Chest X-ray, PA view. Patient: 70 years old, sex M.
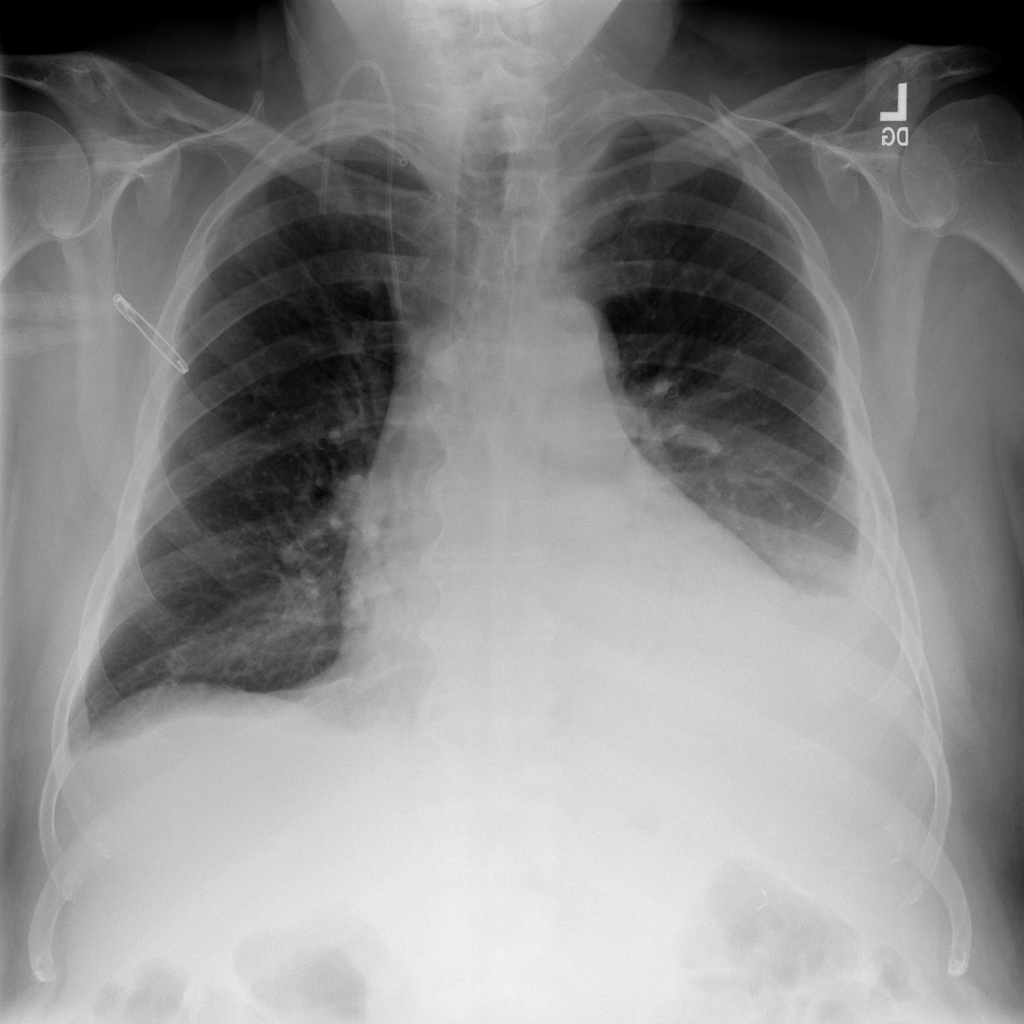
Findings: Atelectasis